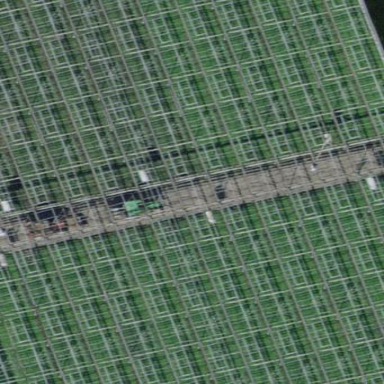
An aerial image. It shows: Greenhouse.